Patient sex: F
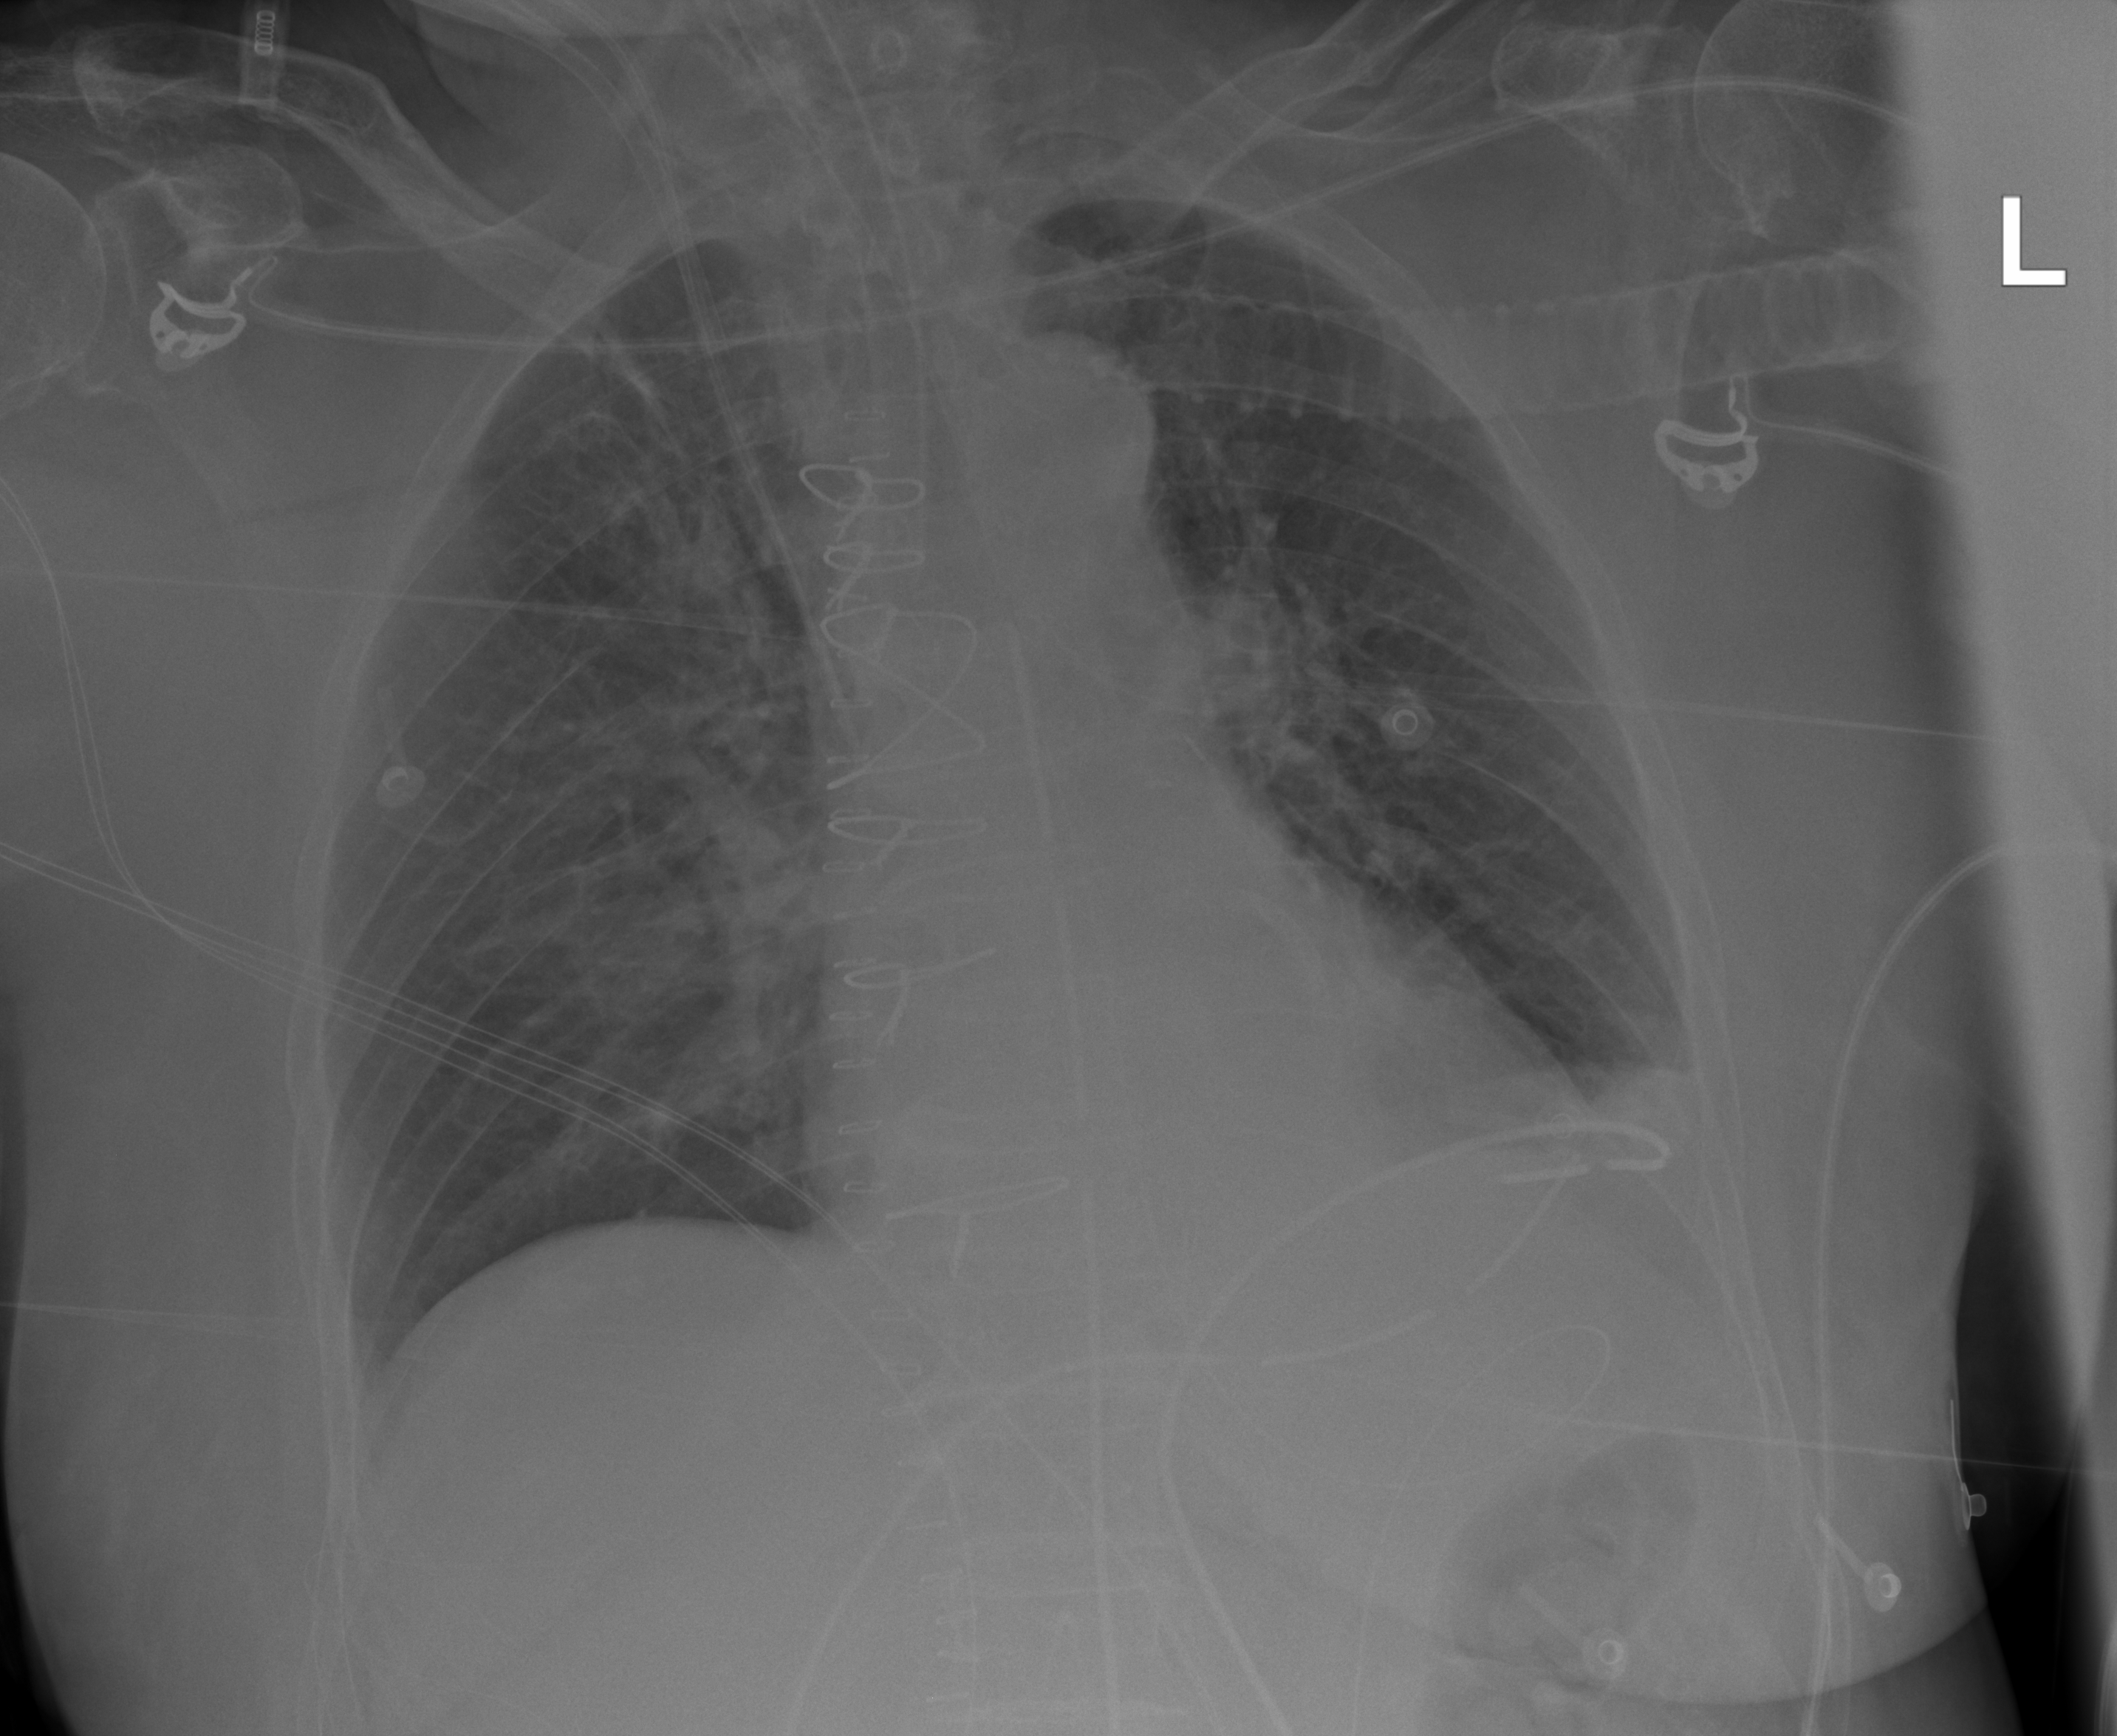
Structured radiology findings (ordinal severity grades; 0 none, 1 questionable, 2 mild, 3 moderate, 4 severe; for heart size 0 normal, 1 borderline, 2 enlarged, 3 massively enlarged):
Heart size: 1
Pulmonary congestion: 0
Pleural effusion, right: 0
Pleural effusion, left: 2
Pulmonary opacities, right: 1
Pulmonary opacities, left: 0
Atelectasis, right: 0
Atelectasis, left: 2